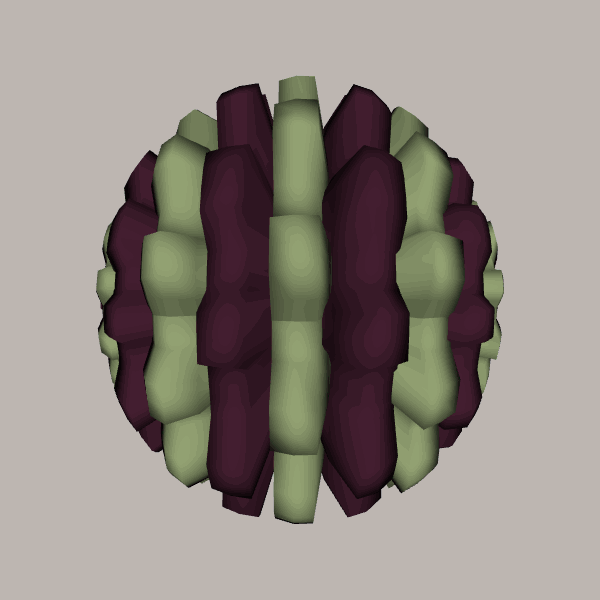
Background: light